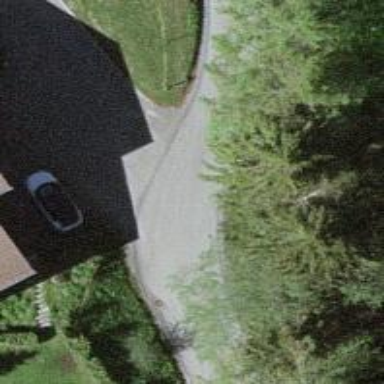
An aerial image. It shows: Driveway leading to service road.